Interaction volume radius: 5 \u00c5
Interaction volume height: 15 \u00c5
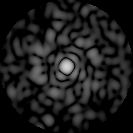
Disorder parameter: 0.8192